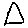
Label: triangle